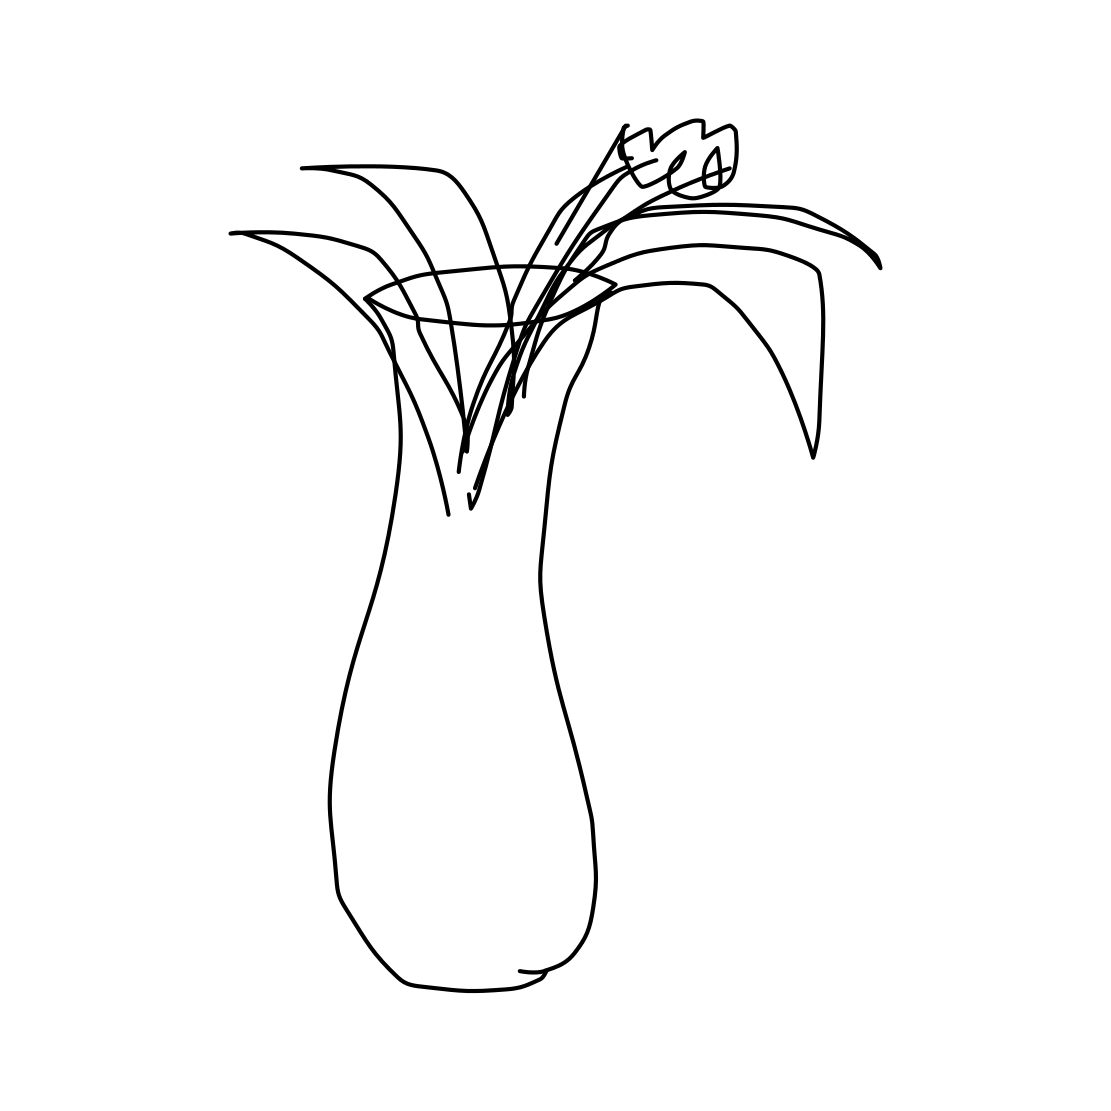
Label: vase